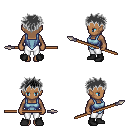
a pixel art fantasy rpg character, female body template, human, dark skin, blue vest, white pants, gray bedhead hairstyle, black shoes, spear, four views (front, back, left, right), 2x2 character sprite sheet, small pixel art, hard edges, no anti-aliasing